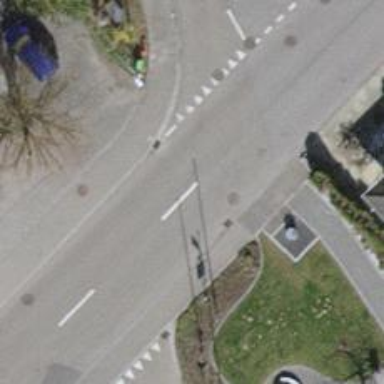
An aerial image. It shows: Public transport stop position.